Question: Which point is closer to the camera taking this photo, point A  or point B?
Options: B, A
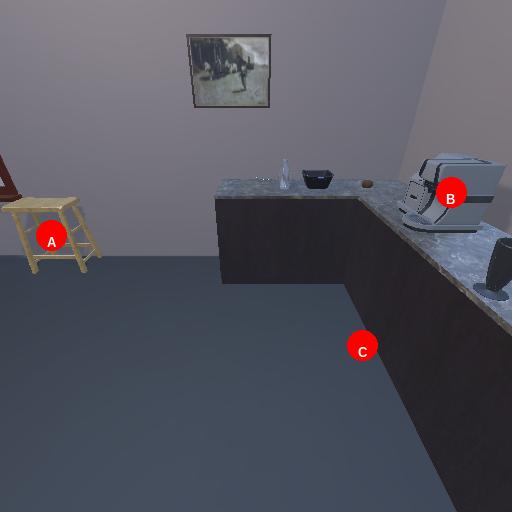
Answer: B